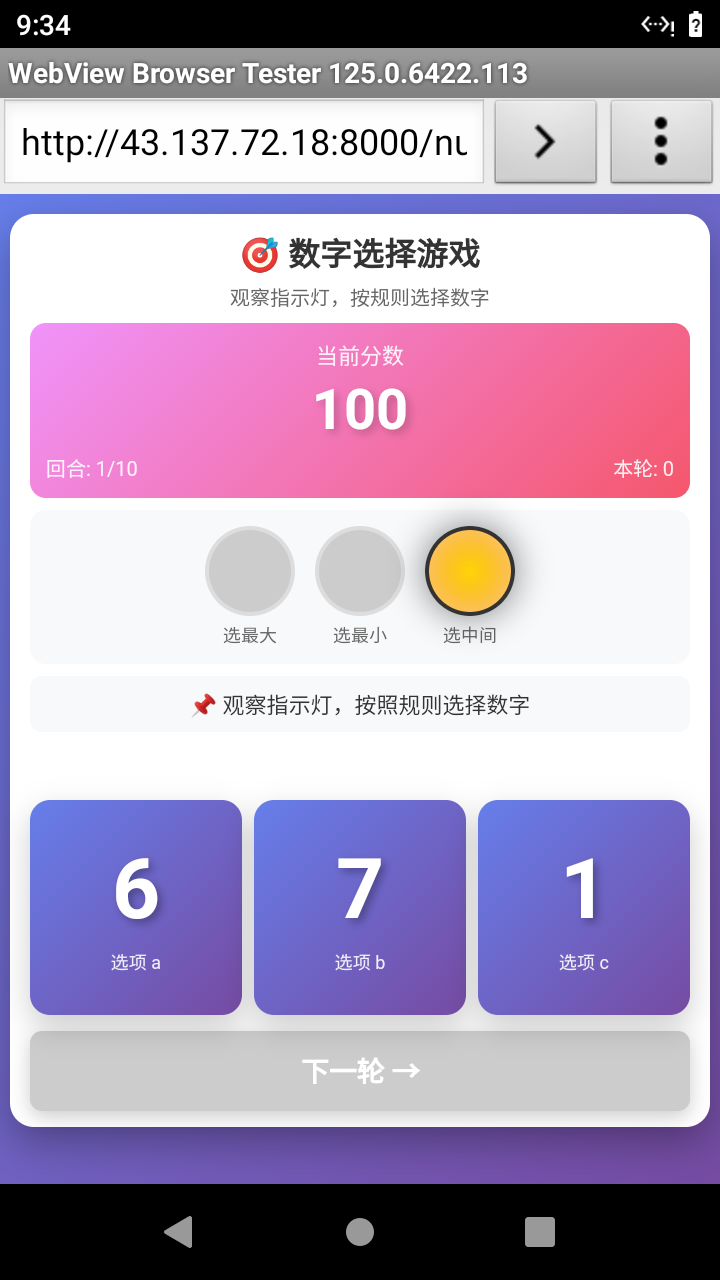

Select the correct number based on the traffic light color.
Answer: 0